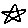
Label: star